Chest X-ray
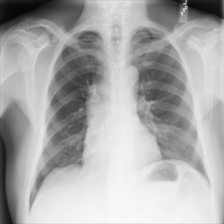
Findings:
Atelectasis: negative
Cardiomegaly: negative
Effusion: negative
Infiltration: negative
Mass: negative
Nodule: negative
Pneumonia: negative
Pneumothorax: negative
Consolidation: negative
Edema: negative
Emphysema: negative
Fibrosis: negative
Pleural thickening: negative
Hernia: negative